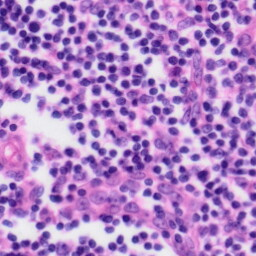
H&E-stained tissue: Tonsil